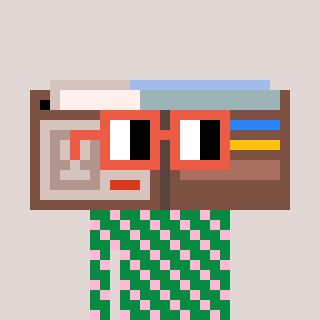
a pixel art character with square orange glasses, a wallet-shaped head and a green-colored body on a warm background